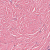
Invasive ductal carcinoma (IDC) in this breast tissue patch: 0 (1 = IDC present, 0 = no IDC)